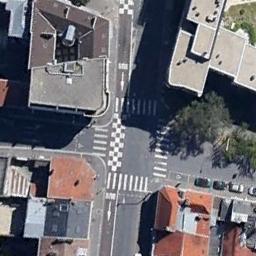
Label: intersection